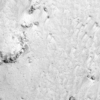
Label: not_dusty